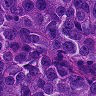
Metastatic tissue present: yes